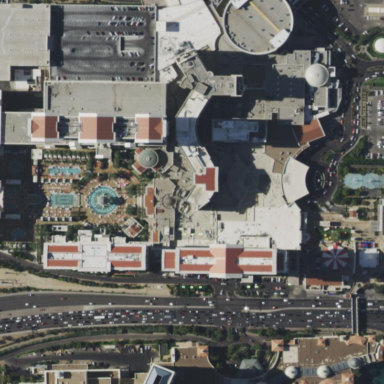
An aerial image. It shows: Casino.